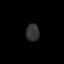
Tissue: lung
Cell type: Myeloid cells
Senescence score: 0.2277
Nuclear area (px): 226
Mean DAPI intensity: 49.991